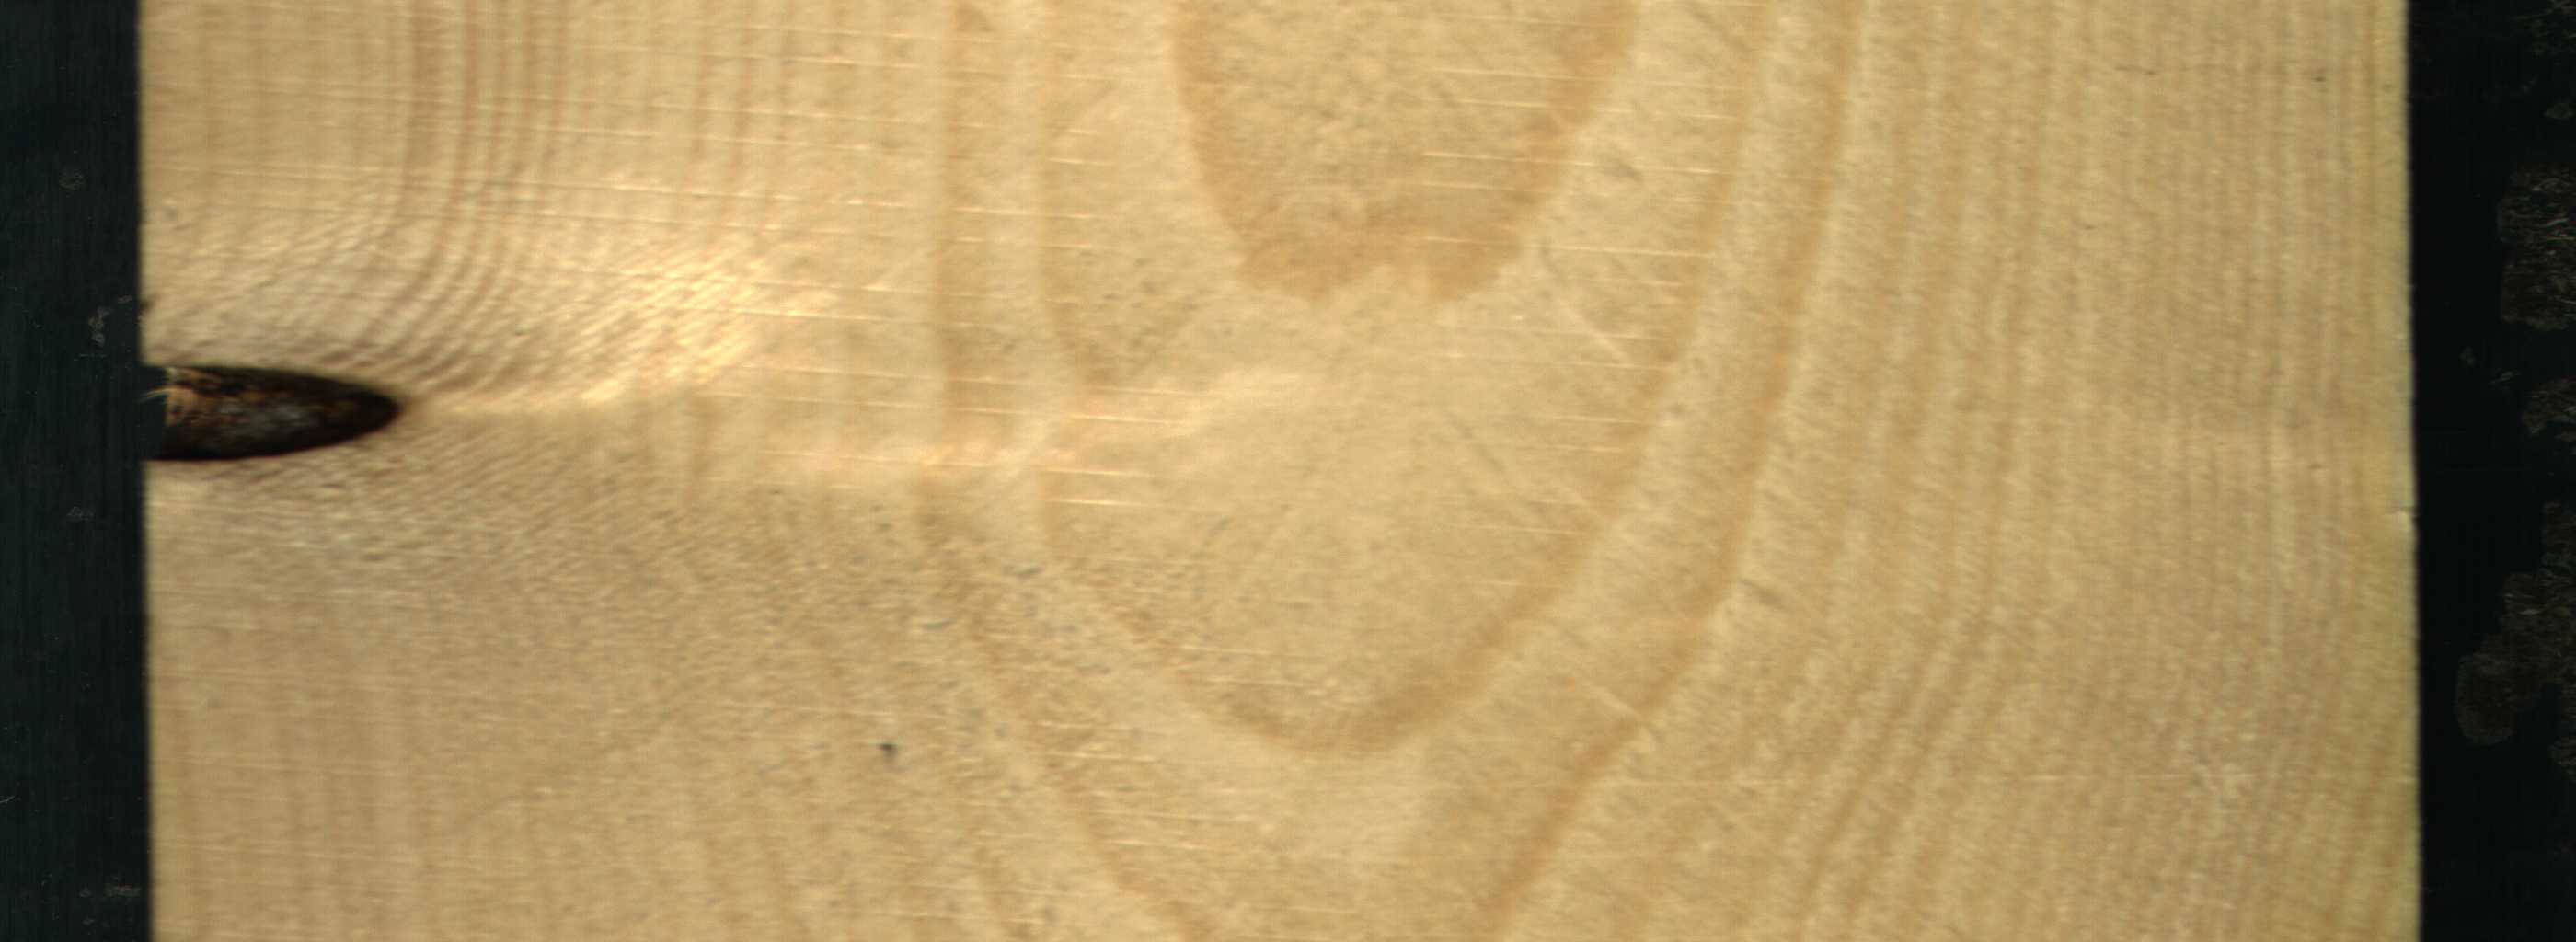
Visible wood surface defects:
Knot_missing